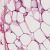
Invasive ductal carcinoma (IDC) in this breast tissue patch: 0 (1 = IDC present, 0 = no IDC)